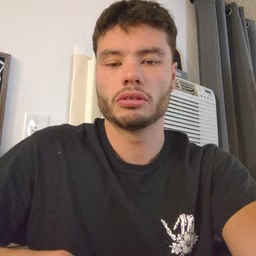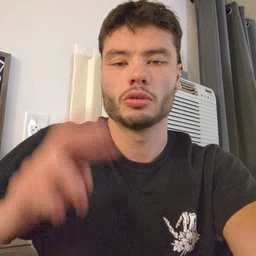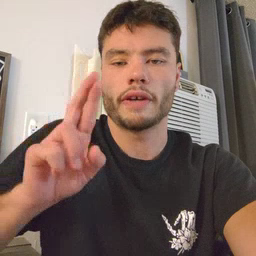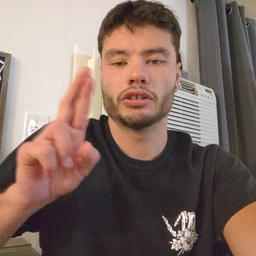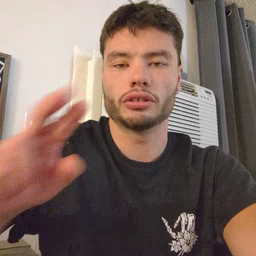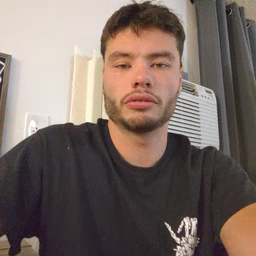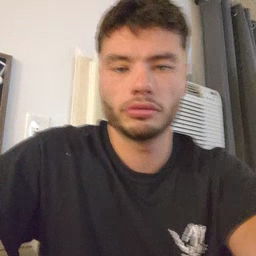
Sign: refrigerator